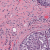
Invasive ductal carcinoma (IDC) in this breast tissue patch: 0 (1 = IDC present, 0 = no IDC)